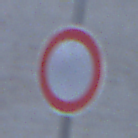
Verkehrszeichen: VerbotFahrzeugeAllerArt
Umgebung: Outdoor, Urban
Tageszeit: SunriseSunset
Wetter: Clear
Licht: Natural
Jahreszeit: NotSpecified
Kontrast: MediumContrast